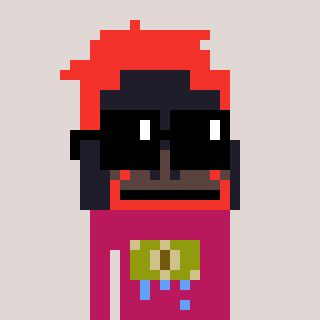
a pixel art character with square black sunglasses, a orangutan-shaped head and a darkpink-colored body on a warm background